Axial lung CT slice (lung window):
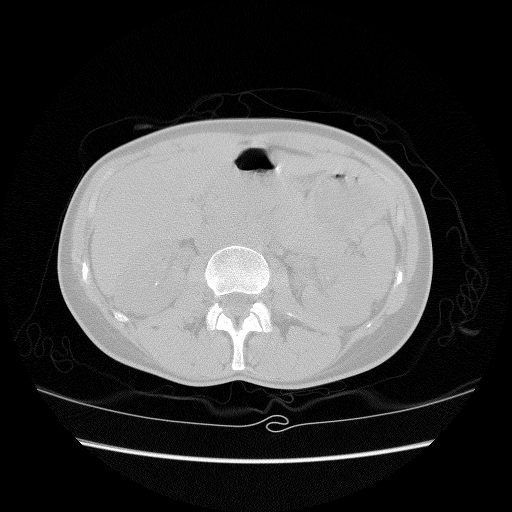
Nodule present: no